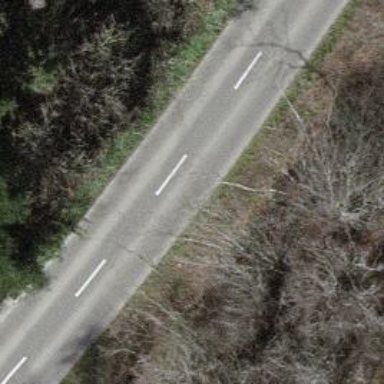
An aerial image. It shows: Tertiary road with asphalt surface.